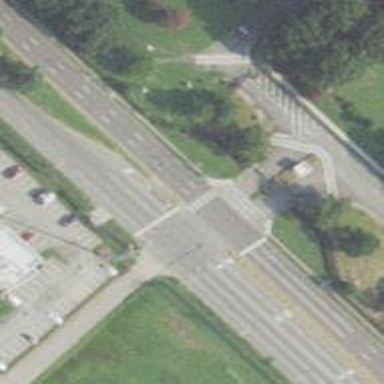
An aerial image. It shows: Asphalt road with primary link designation.